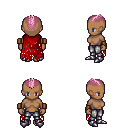
a pixel art fantasy rpg character, female body template, human, dark skin, red tattered cape, metal pants, pink short mohawk hairstyle, leather bracers, metal boots, four views (front, back, left, right), 2x2 character sprite sheet, small pixel art, hard edges, no anti-aliasing